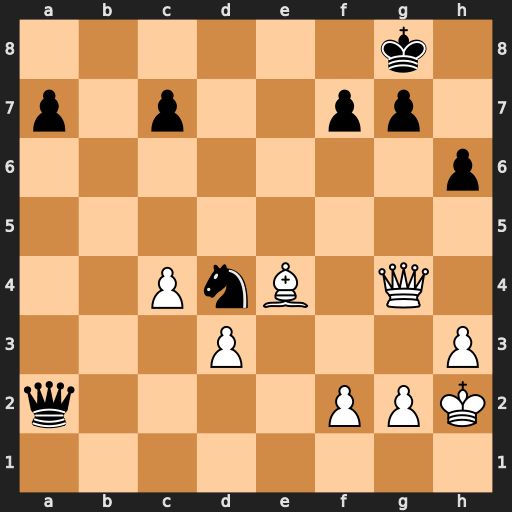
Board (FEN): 6k1/p1p2pp1/7p/8/2PnB1Q1/3P3P/q4PPK/8
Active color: w
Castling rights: -
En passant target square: -
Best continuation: Qc8#